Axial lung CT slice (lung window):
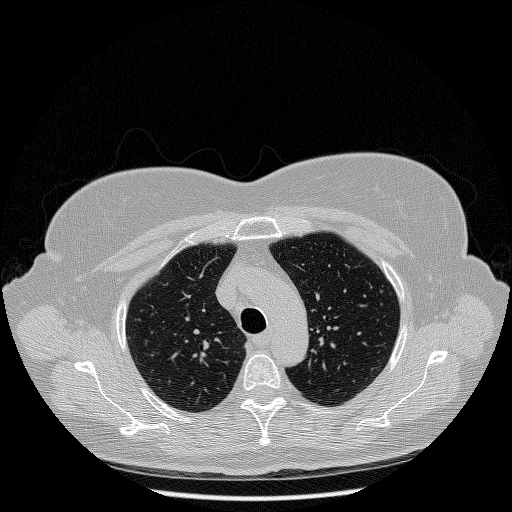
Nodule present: no